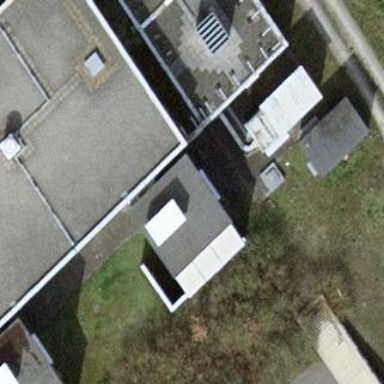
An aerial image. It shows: Service building.